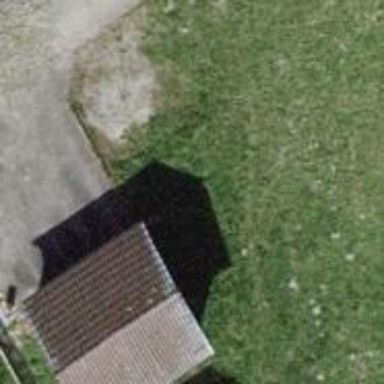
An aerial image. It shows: Garage building.